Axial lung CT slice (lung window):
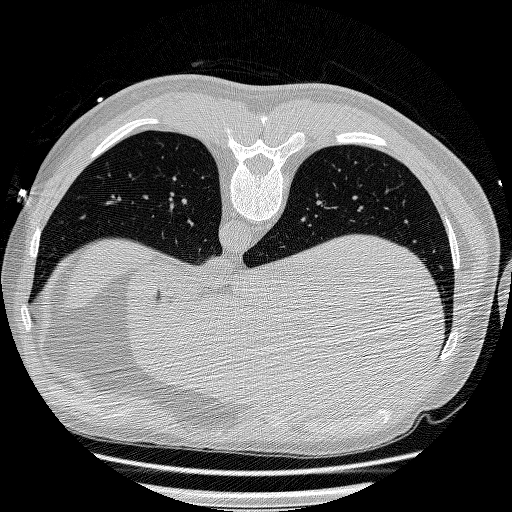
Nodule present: no